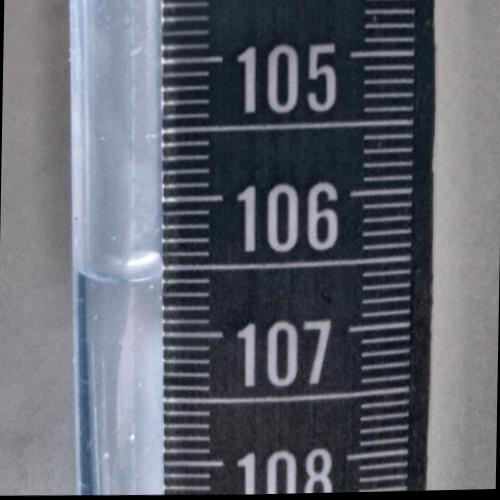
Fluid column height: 106.5 cm